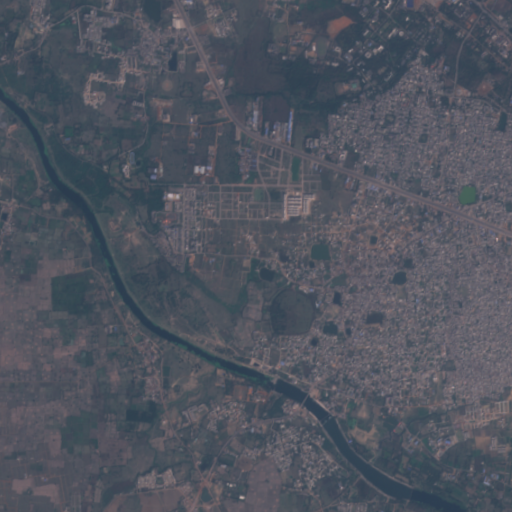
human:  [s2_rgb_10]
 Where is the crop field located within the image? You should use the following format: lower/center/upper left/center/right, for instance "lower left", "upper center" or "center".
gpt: The crop field is located in the left of the image.
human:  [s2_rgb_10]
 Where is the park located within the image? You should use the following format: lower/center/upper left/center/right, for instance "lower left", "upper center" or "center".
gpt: The park is located in the upper right of the image.
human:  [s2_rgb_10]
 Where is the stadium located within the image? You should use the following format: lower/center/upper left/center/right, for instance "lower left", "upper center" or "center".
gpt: The stadium is located in the upper right of the image.
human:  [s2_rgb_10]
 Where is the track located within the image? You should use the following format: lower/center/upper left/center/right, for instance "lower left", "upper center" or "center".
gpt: The track is located in the upper center of the image.
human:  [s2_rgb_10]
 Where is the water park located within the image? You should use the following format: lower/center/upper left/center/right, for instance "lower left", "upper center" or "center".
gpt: The water park is located in the center left of the image.
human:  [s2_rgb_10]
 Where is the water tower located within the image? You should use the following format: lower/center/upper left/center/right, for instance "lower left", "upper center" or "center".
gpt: The water tower is located in the center of the image.
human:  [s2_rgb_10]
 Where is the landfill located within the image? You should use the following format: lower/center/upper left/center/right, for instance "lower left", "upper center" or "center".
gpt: There is no landfill in the image.